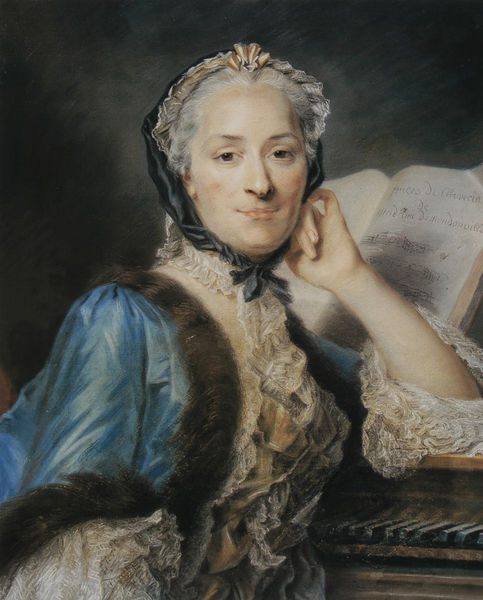
Titel: Madame de Mondonville
Künstler: Maurice Quentin de La Tour
Standort: Saint Louis (Missouri)
Institution: Art Museum
Schlagwörter: blau, flügel, gemälde, hand, schatten, weiß, ocker, braun, finger, frankreich, frau, grau, haar, hintergrund, holz, hut, kleid, kleider, licht, mund, nase, ohr, orange, pastell, schwarz, stirn, stützen, türkis, ölbild, blick, dame, beige, haube, schleife, alt, arm, augen, barock, bluse, falten, inkarnat, kragen, pelz, samt, spitze, bildnis, hände, portrait, porträt, öl, haare, mantel, pose, sitzend, saum, spitzen, musik, frontal, kinn, lippen, rokoko, rouge, seide, fell, lächeln, seitlich, wangen, noten, haarband, ölgemälde, kopftuch, brauen, glanz, pupillen, klavier, musikinstrument, notenblatt, notenheft, pianistin, piano, spitzenkleid, rüschen, wange, aufstützen, feinmalerei, weste, lider, make up, satin, lachen, buch, mundwinkel, seite, nerz, tasten, biedermeier, pelzkragen, seiten, eingefallen, mudn, aufgestützt, balu, stumpf, blaß, musikerin, nasenflügel, tour, pompadour, notenbuch, pelzbesatz, fragonard, la tour, primamalerei, pelzsaum, rich, bolero, cemballo, pelzbestaz, de la tour, klaviertasten, clavecin, fingerhaltung, schwarze tasten, spitzeç, 19. jahrhundert, 18. jahrhundert, idk, 18. jahrhundert rokoko, mean, oh no, she def a cunt, eeesh, ok she rich, bitchy